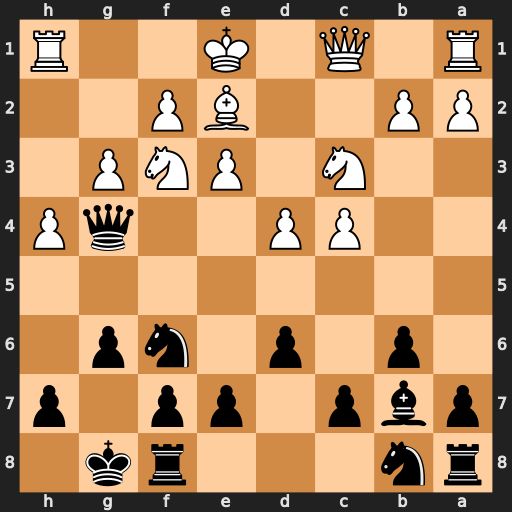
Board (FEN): rn3rk1/pbp1pp1p/1p1p1np1/8/2PP2qP/2N1PNP1/PP2BP2/R1Q1K2R
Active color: b
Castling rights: KQ
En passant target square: -
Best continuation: Bxf3 Qd1 Bxe2